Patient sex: F
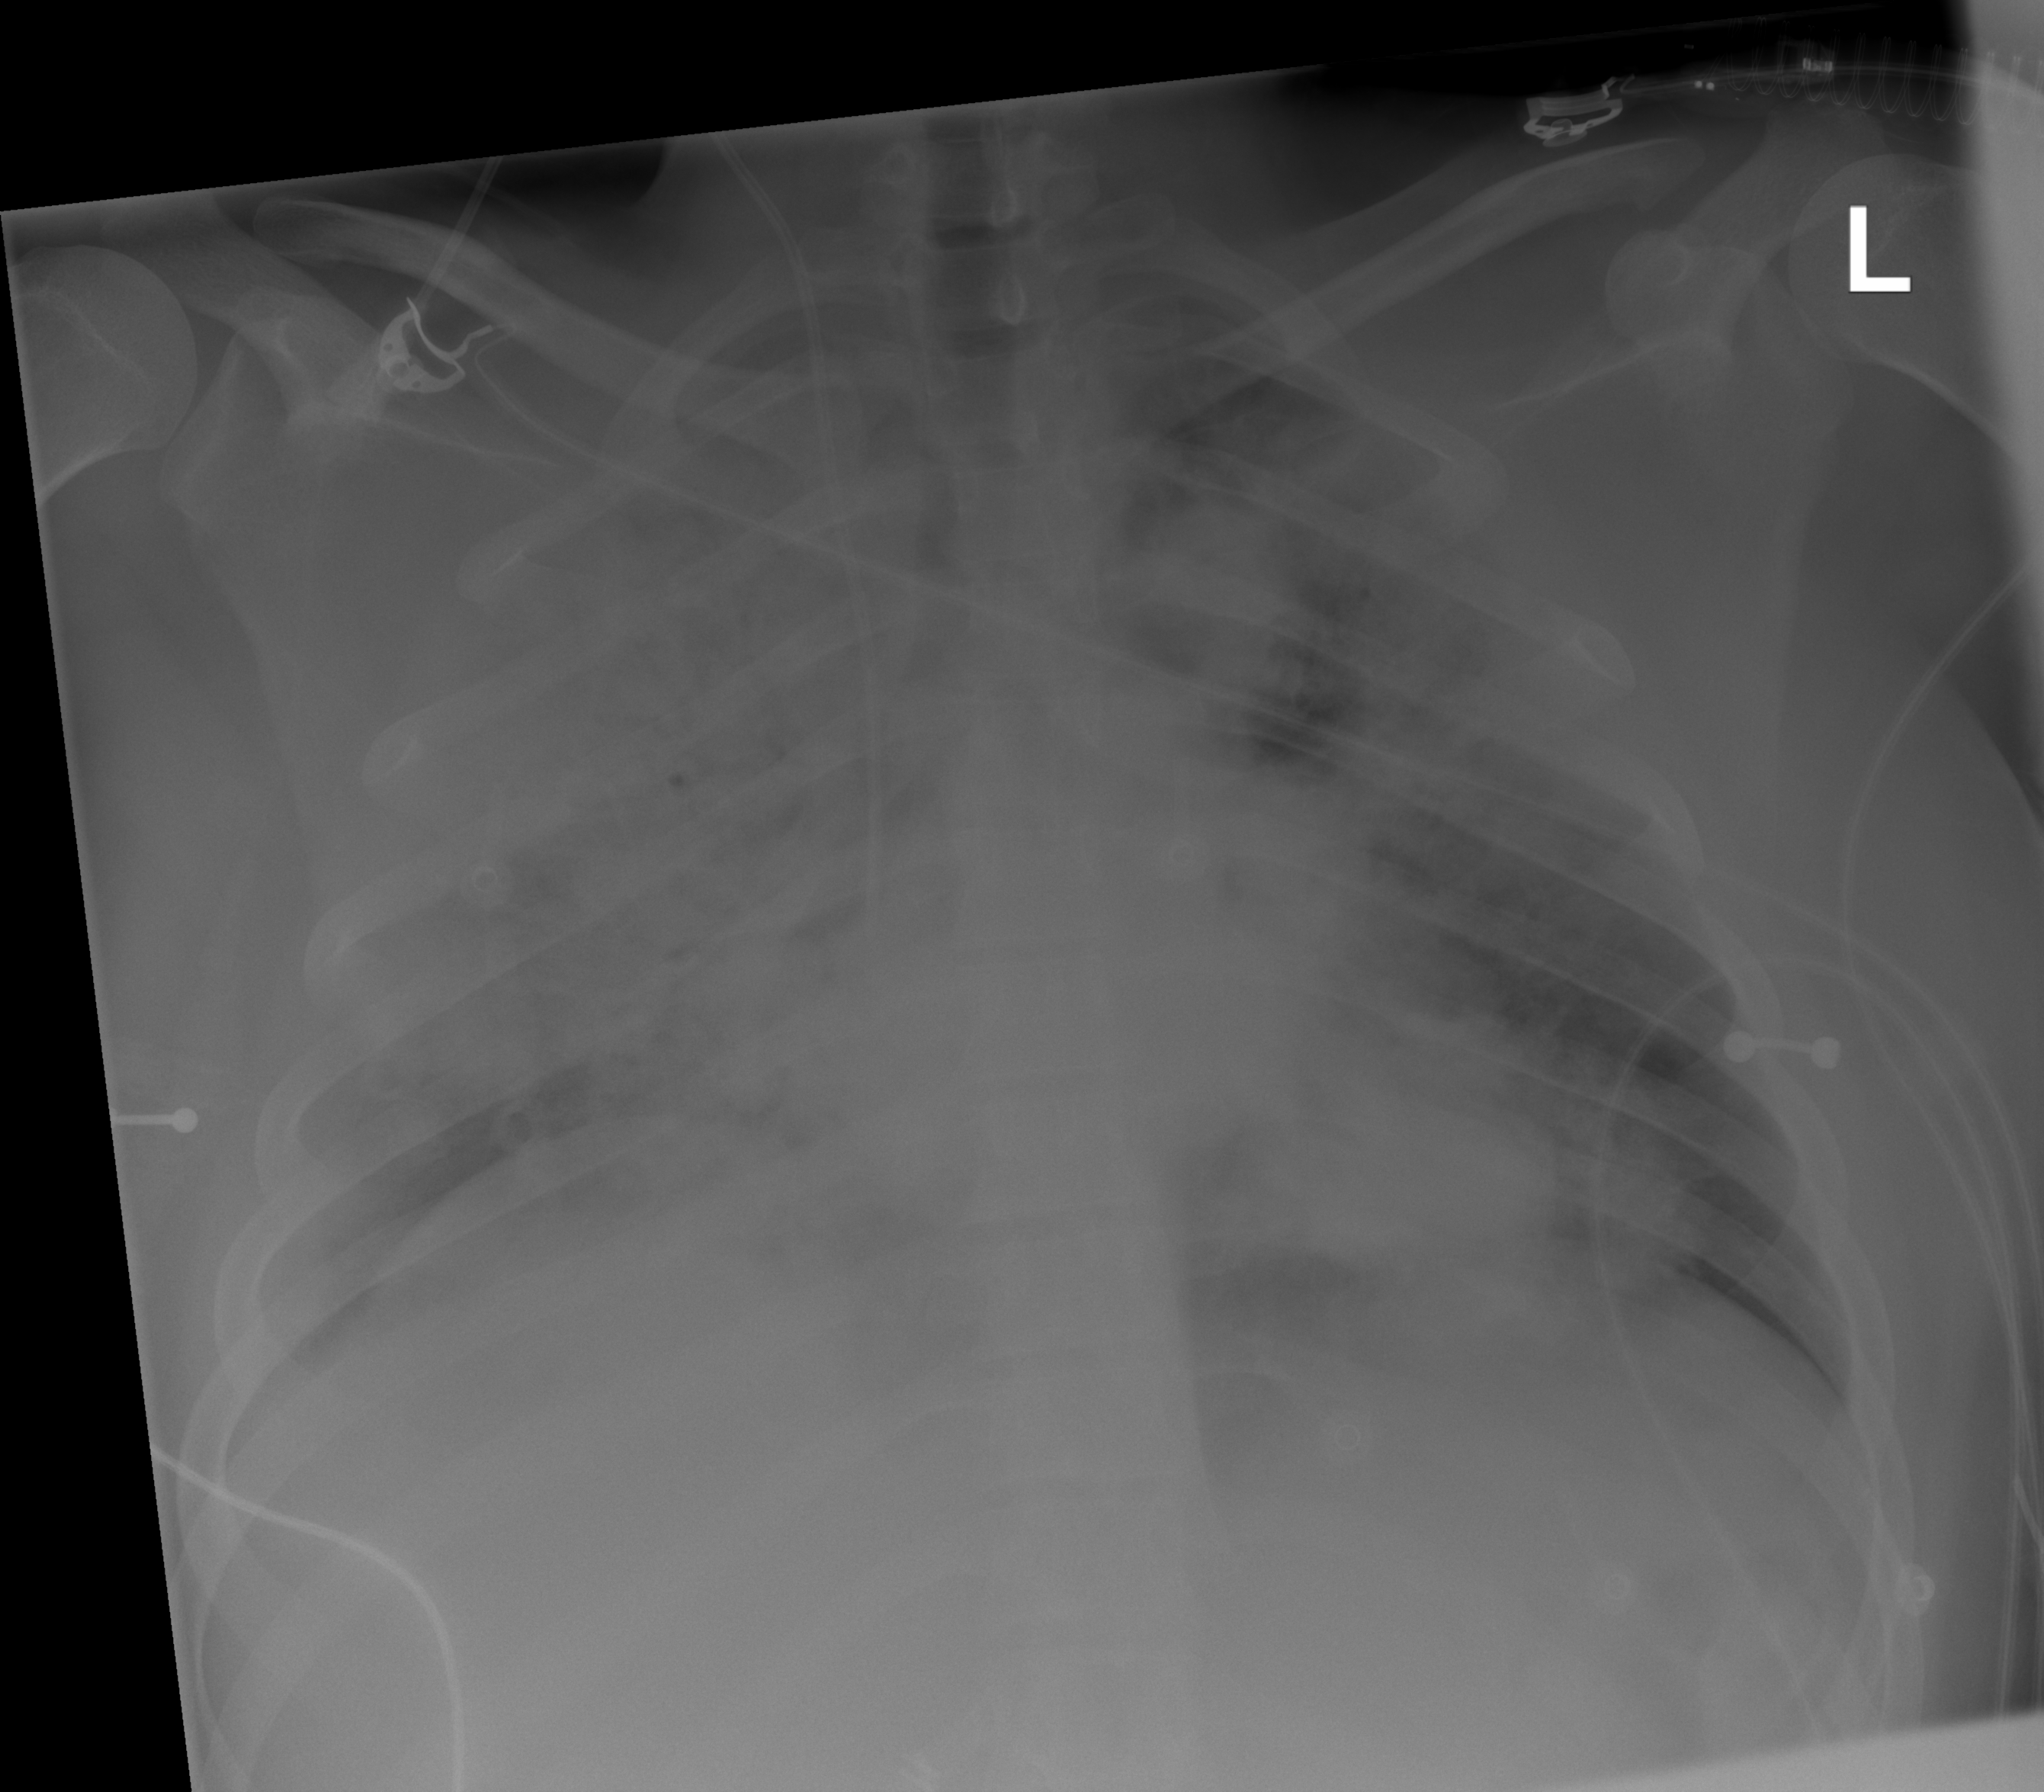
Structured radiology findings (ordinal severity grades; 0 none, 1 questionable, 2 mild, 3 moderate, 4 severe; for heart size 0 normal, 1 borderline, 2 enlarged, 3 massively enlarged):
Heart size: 0
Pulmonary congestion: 0
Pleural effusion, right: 1
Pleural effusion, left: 0
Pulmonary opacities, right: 3
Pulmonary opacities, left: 3
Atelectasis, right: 2
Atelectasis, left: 2